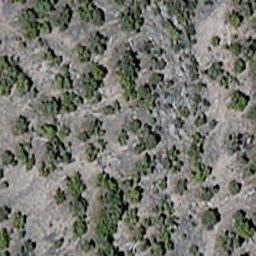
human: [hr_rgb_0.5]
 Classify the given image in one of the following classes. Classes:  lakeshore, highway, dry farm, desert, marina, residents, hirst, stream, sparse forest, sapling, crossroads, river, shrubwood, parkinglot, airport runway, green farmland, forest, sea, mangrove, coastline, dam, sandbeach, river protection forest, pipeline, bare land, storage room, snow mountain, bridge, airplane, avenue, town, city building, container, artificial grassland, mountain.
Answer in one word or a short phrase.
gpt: sparse forest